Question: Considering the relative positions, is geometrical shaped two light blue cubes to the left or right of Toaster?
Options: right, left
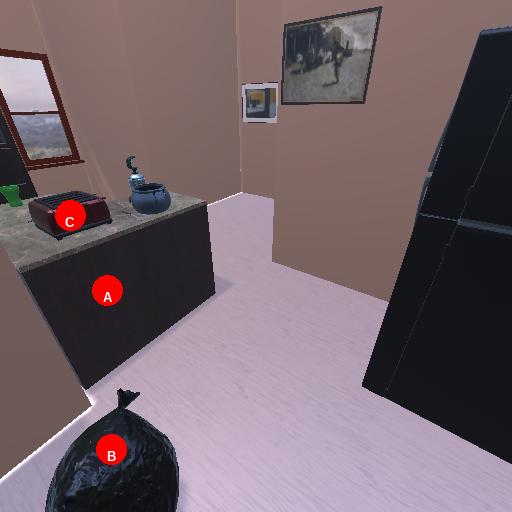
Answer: right